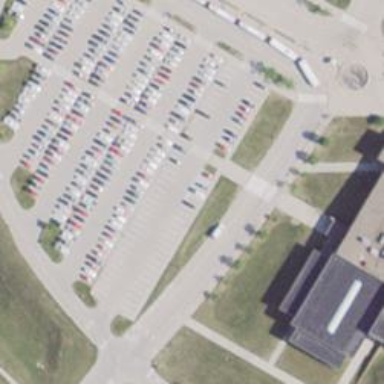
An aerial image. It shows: Parking space.